Milling tool wear sample.
Tool blade image: 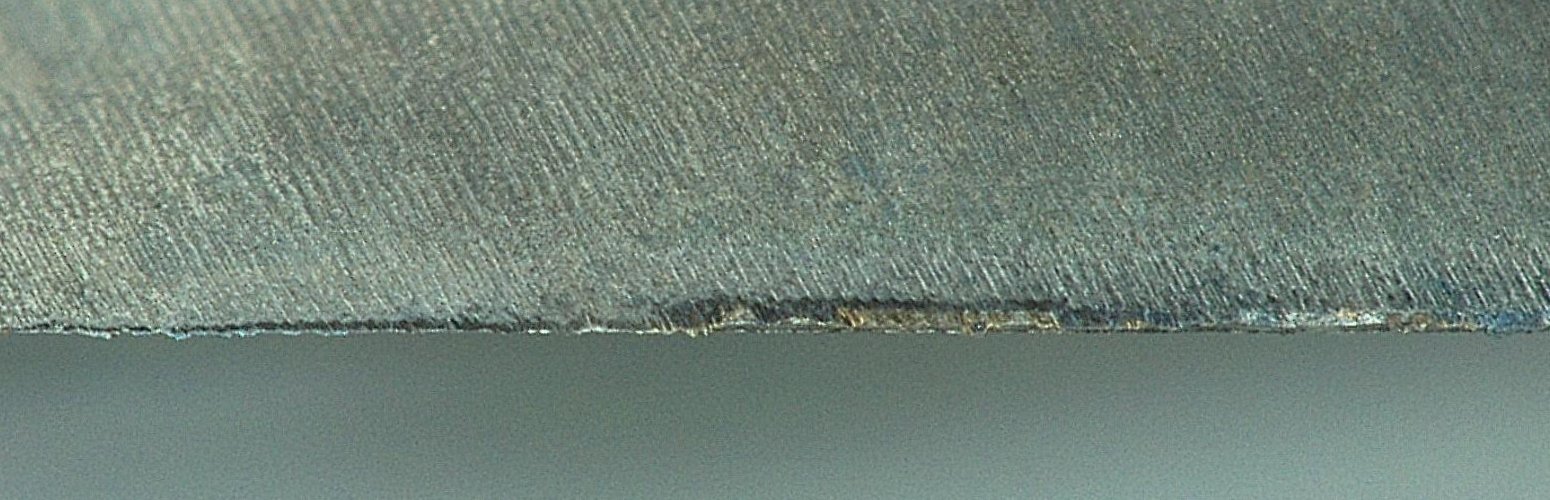
Chip image: 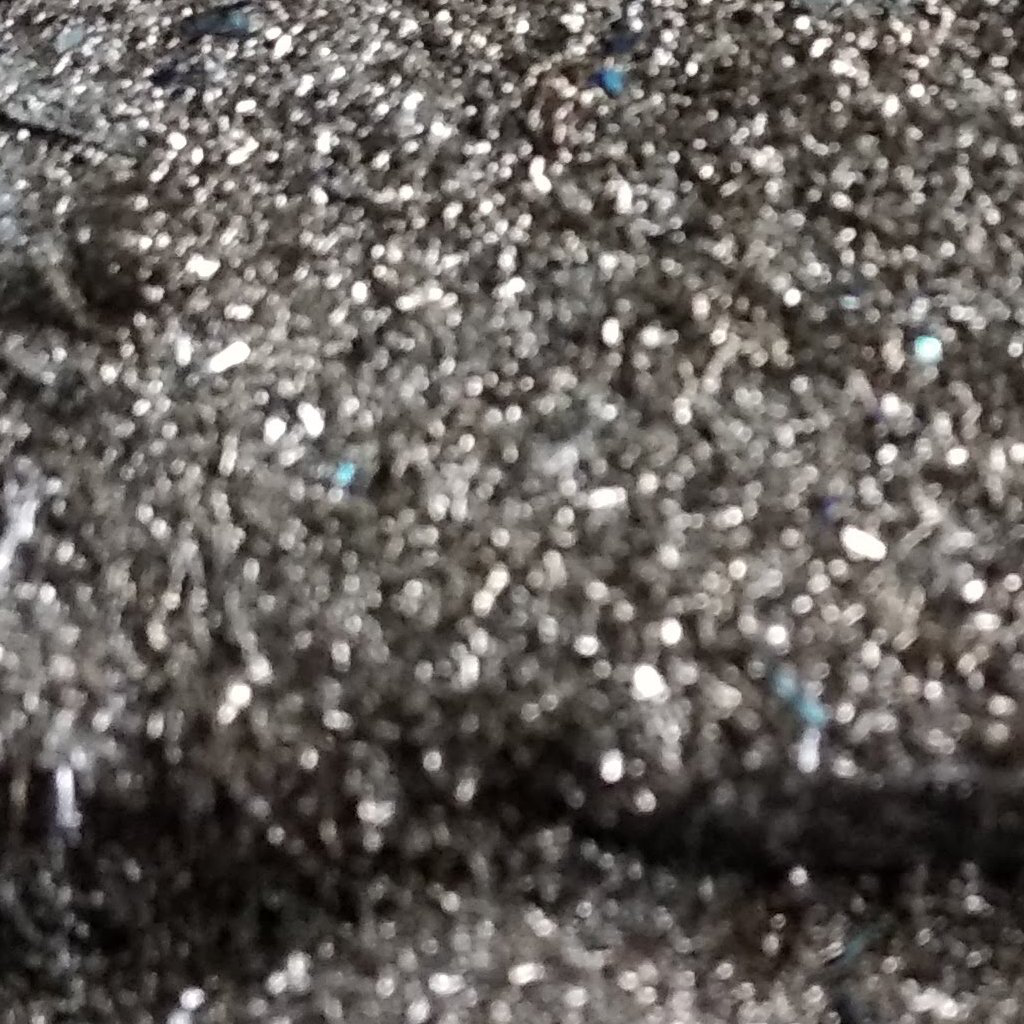
Workpiece image: 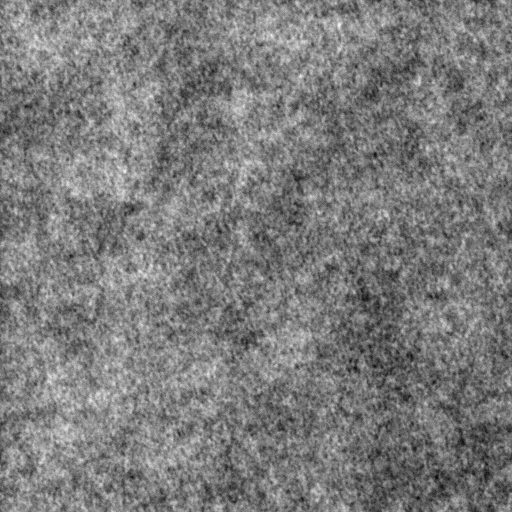
Tool wear state: used
Gaps: 5.04
Flank wear: 94.49
Overhang: 15.08
Force-signal Mel-spectrograms (X, Y, Z axes): 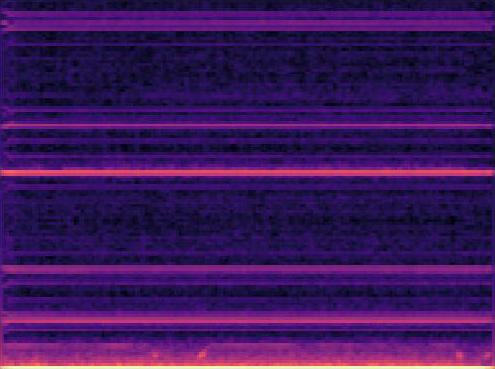 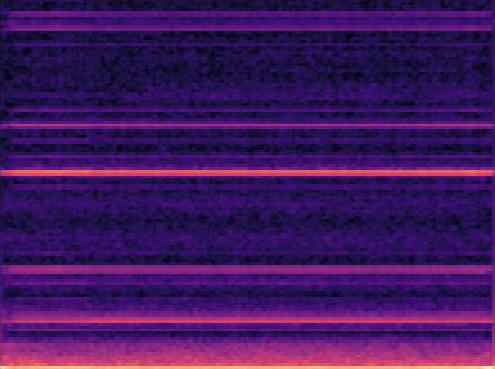 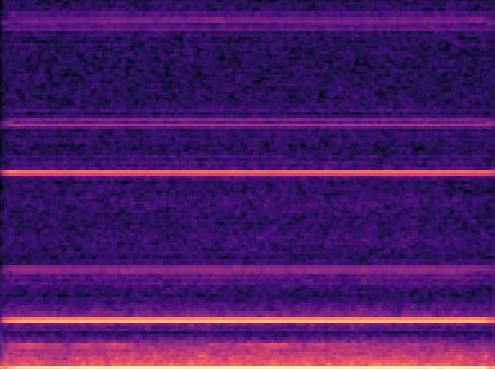
Force-signal scalograms (X, Y, Z axes): 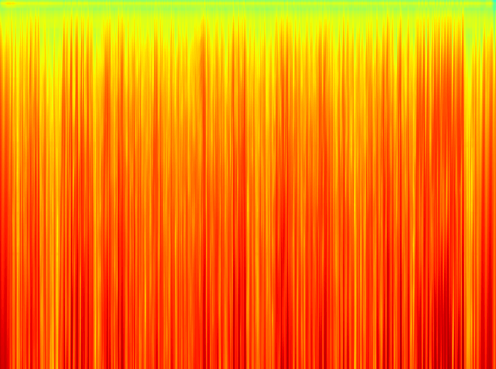 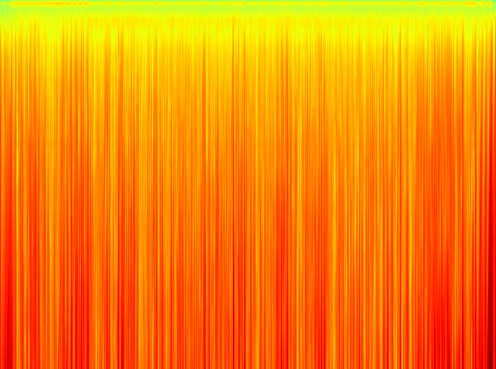 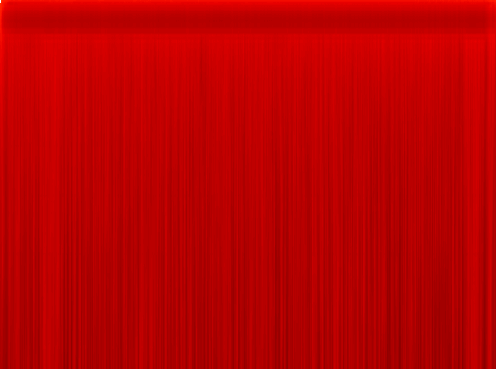
Force phase: accelerated_severe_wear